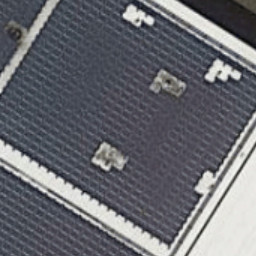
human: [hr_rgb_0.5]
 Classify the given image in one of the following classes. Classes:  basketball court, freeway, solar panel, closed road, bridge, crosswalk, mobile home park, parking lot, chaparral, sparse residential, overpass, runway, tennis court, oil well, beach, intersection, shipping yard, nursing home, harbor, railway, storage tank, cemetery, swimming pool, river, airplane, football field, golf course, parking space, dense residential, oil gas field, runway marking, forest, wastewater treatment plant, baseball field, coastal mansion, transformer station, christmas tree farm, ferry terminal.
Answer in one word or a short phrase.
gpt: solar panel